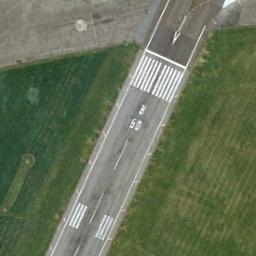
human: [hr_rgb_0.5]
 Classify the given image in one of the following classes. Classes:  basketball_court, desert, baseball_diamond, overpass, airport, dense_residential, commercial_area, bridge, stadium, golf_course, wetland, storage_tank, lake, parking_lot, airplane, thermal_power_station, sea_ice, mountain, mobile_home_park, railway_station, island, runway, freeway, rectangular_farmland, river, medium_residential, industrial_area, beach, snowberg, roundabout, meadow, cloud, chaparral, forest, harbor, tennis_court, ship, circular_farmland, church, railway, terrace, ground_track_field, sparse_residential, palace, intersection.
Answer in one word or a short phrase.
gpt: runway